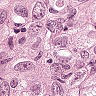
Metastatic tissue present: yes